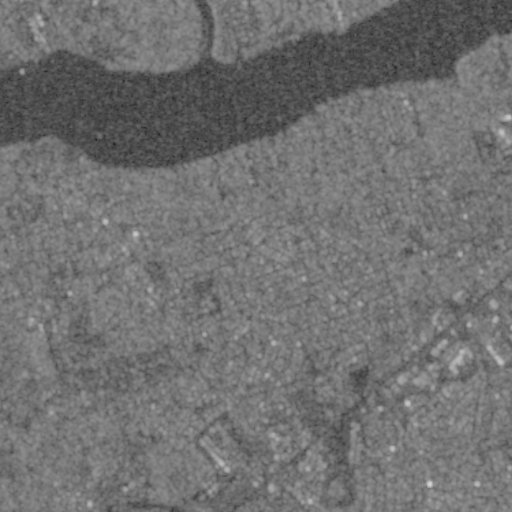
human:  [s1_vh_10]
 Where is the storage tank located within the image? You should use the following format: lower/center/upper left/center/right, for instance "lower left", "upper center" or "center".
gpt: The storage tank is located in the upper right of the image.
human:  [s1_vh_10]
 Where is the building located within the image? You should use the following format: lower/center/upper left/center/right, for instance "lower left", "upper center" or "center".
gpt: There is no building in the image.

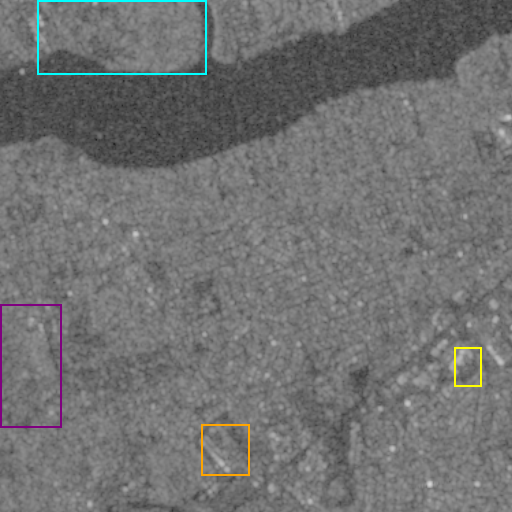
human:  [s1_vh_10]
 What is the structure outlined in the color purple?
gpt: The structure outlined in purple is a crop field.
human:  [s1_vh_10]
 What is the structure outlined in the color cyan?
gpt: The structure outlined in cyan is a park.
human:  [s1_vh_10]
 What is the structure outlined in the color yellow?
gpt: The structure outlined in yellow is a parking lot.
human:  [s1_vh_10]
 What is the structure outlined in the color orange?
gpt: The structure outlined in orange is a building.
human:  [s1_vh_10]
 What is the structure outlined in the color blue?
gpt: There is no blue outline.